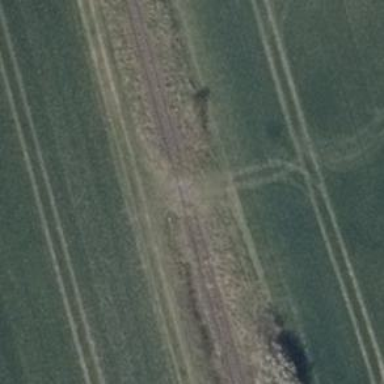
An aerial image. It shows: Level crossing with saltire marking.